Question: I want to look for the word "double" in column N from the first row to the last available row (The total number of rows is extracted from cell E1).
If the word "double" is found, Message box "error" would appear.

Can anyone help me?
Thanks
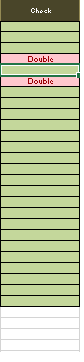
Answer: Welcome to StackOverflow. Next time, <URL> in your question.
This does what you are asking:
'''
Sub findDouble()
' get row number of last row to check
Dim NumberOfCells As Integer
NumberOfCells = ActiveSheet.Range("E1").Value
' loop through all cells in column N
For Each cell In ActiveSheet.Range("N1:N" & NumberOfCells)
' throw error message if cell value equals double
If cell.Value = "double" Then MsgBox "error"
Next cell
End
'''
I'm assuming here that you want to run this on the currenty active worksheet. A more water-proof way <URL> to specify the sheet by its name or number.
You probably want to refine the code though, e.g. to include the cell address the 'double' was found in in your error message, like so:
'''
MsgBox "error in cell " & cell.Address
'''